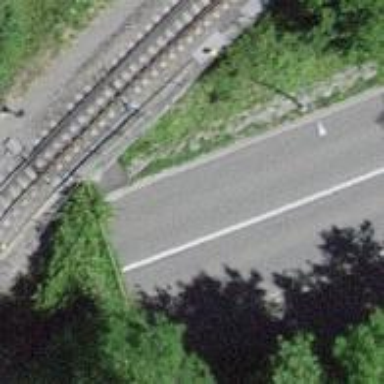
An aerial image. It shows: Primary highway passing through tunnel.